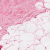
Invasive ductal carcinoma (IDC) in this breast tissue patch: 0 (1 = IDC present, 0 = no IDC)